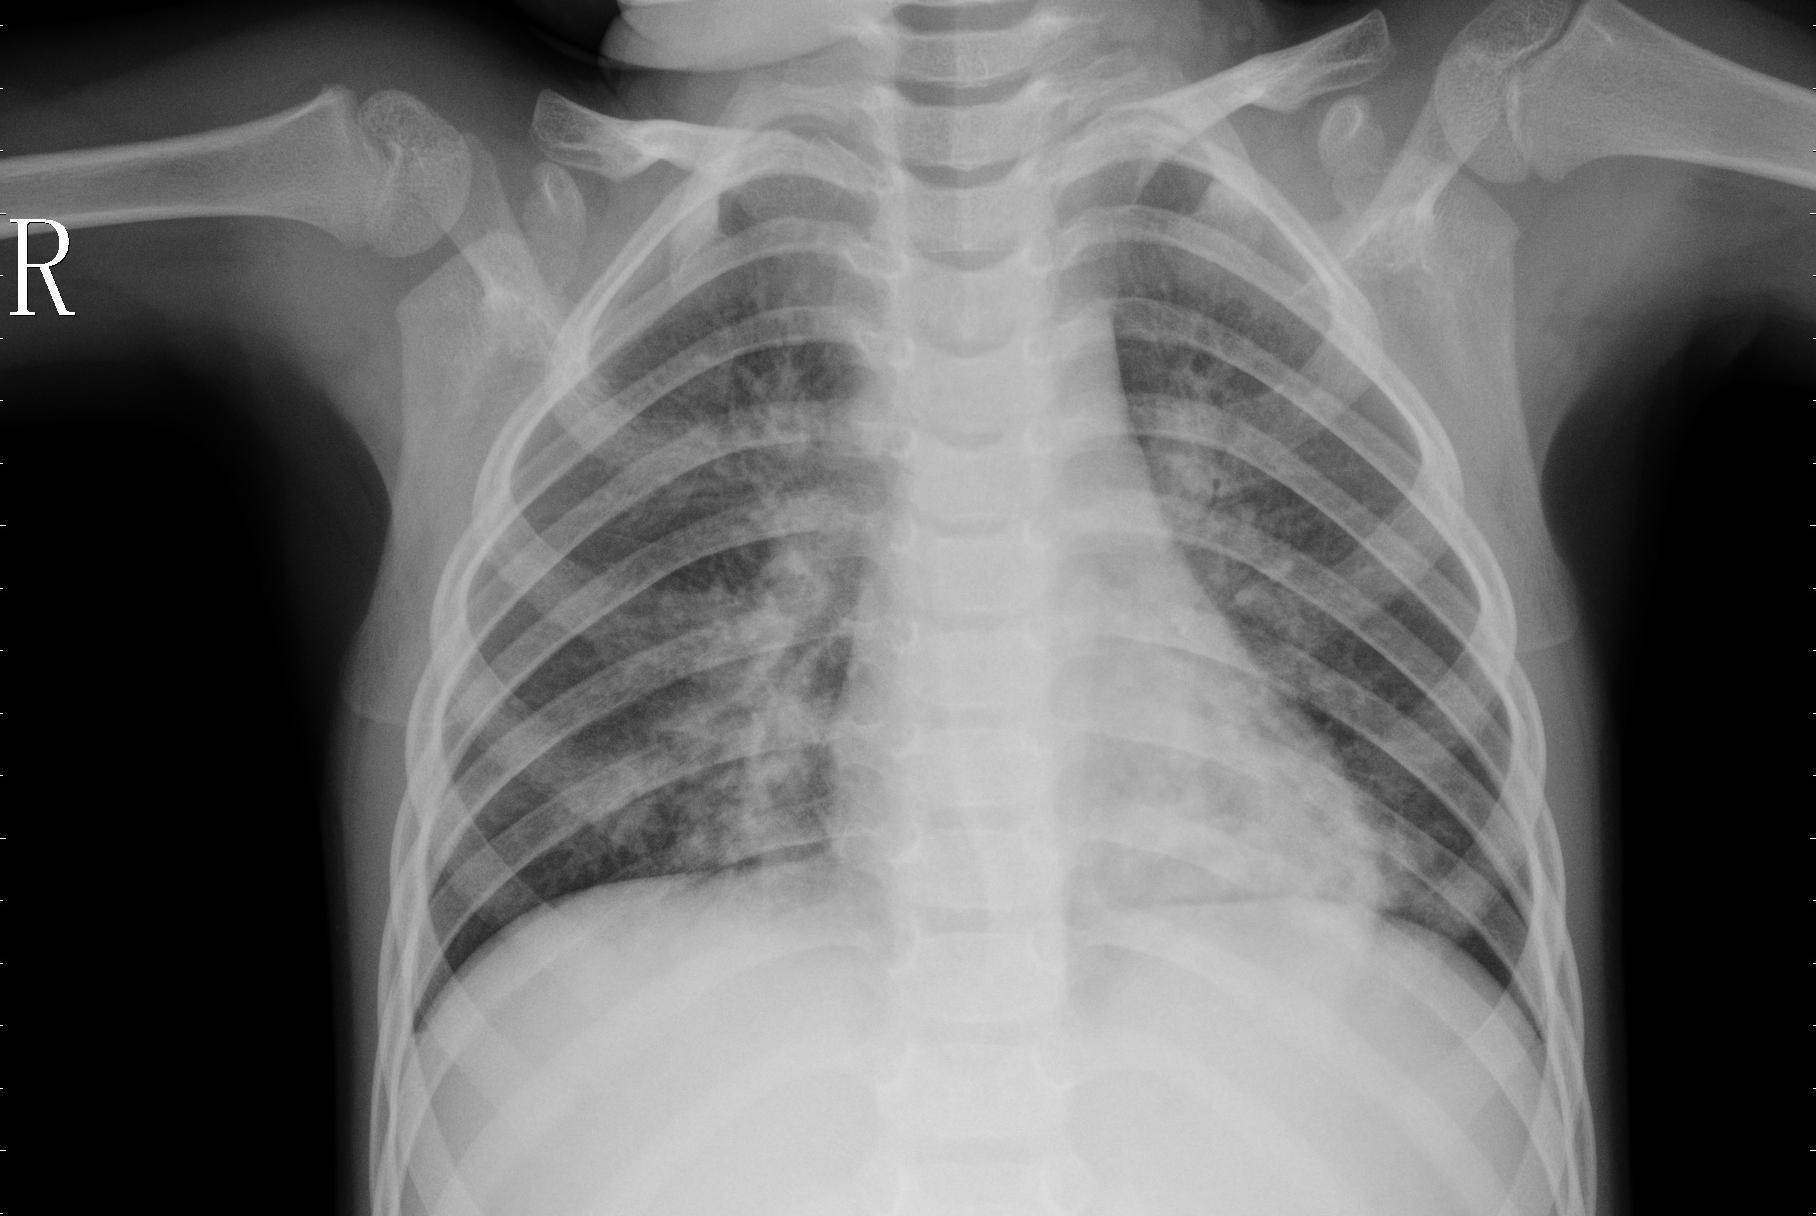
Diagnosis: PNEUMONIA